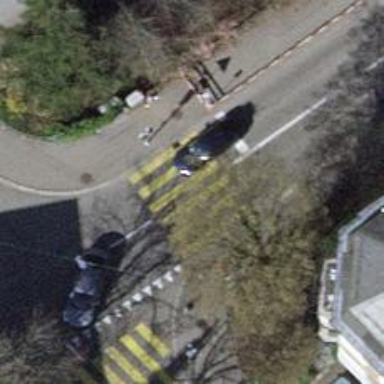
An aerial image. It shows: Zebra crossing with traffic signals. The crossing is marked by traffic lights.